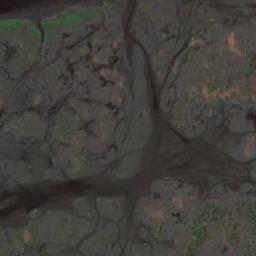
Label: wetland